Aerial crown-view tile of a tropical tree (Barro Colorado Island, Panama), acquired 20240813:
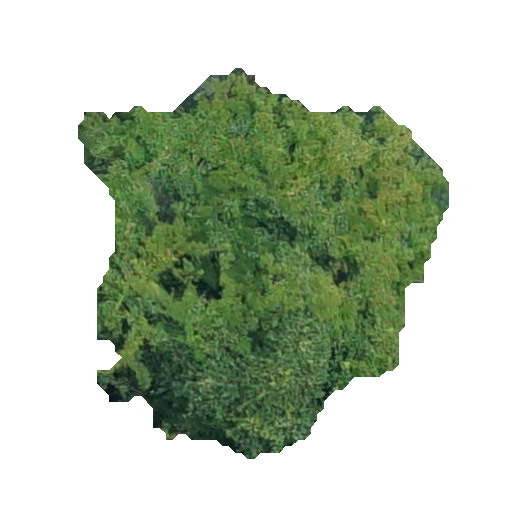
Species: Enterolobium cyclocarpum
GBIF accepted scientific name: Enterolobium cyclocarpum
Crown area: 149.538 m²